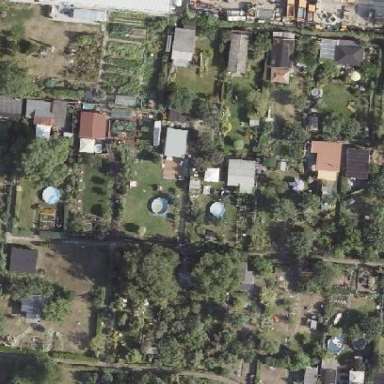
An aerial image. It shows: Area designated for allotments.